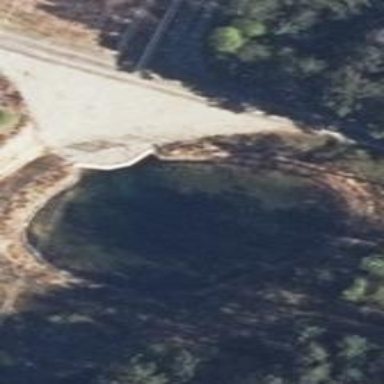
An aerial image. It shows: Basin of water serving as emergency fire water pond. It is natural feature.